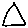
Label: triangle